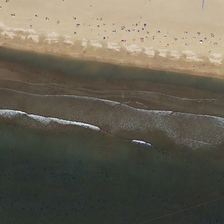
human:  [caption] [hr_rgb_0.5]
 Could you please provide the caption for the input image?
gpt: the sea beat the white spray on the beach(2 .

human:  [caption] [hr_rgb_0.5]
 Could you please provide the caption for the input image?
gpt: the sea beat the white spray on the beach(2 .

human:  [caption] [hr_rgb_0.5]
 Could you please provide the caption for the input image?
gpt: some people are in a yellow beach near green ocean .

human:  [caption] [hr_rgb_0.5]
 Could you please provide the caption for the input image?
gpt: some people are in a yellow beach near green ocean .

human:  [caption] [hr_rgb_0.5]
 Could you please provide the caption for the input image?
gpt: the sea beat the white spray on the beach(2 .